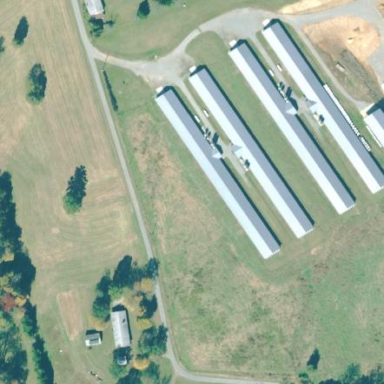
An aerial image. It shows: Farm auxiliary building.